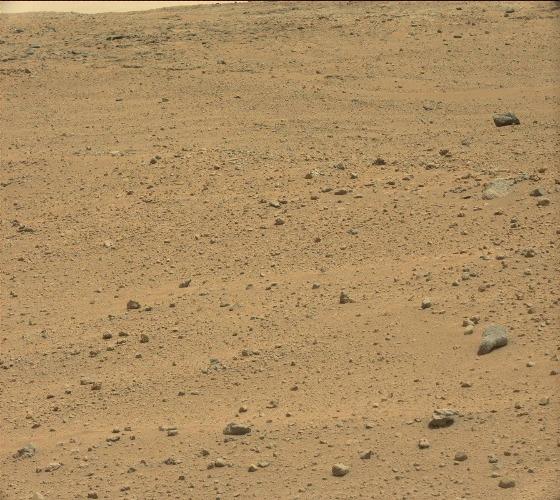
Terrain classes present: Bedrock, Gravel / Sand / Soil, Rock, Shadow, Sky / Distant Mountains